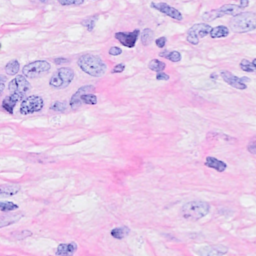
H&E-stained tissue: Breast